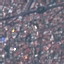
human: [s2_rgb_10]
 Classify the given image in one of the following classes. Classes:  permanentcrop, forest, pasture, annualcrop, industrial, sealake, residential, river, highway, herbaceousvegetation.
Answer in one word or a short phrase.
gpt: Residential